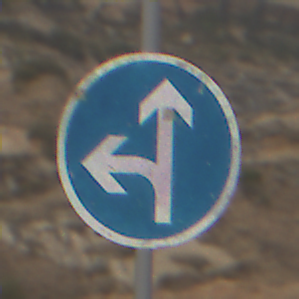
Verkehrszeichen: VorgeschriebeneFahrtrichtungGeradeausOderLinks
Umgebung: Outdoor, Nature
Tageszeit: MorningAfternoon
Wetter: Overcast
Licht: Natural
Jahreszeit: NotSpecified
Kontrast: LowContrast